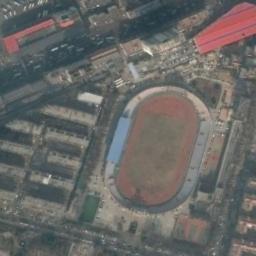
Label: stadium